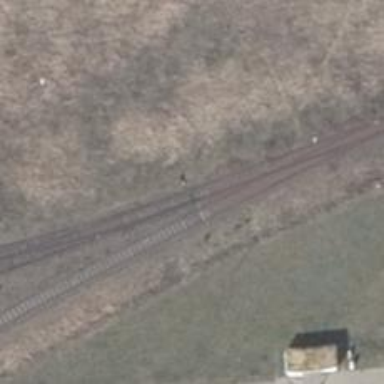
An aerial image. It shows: Railway switch.